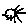
Label: sun